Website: home-depot
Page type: review-order
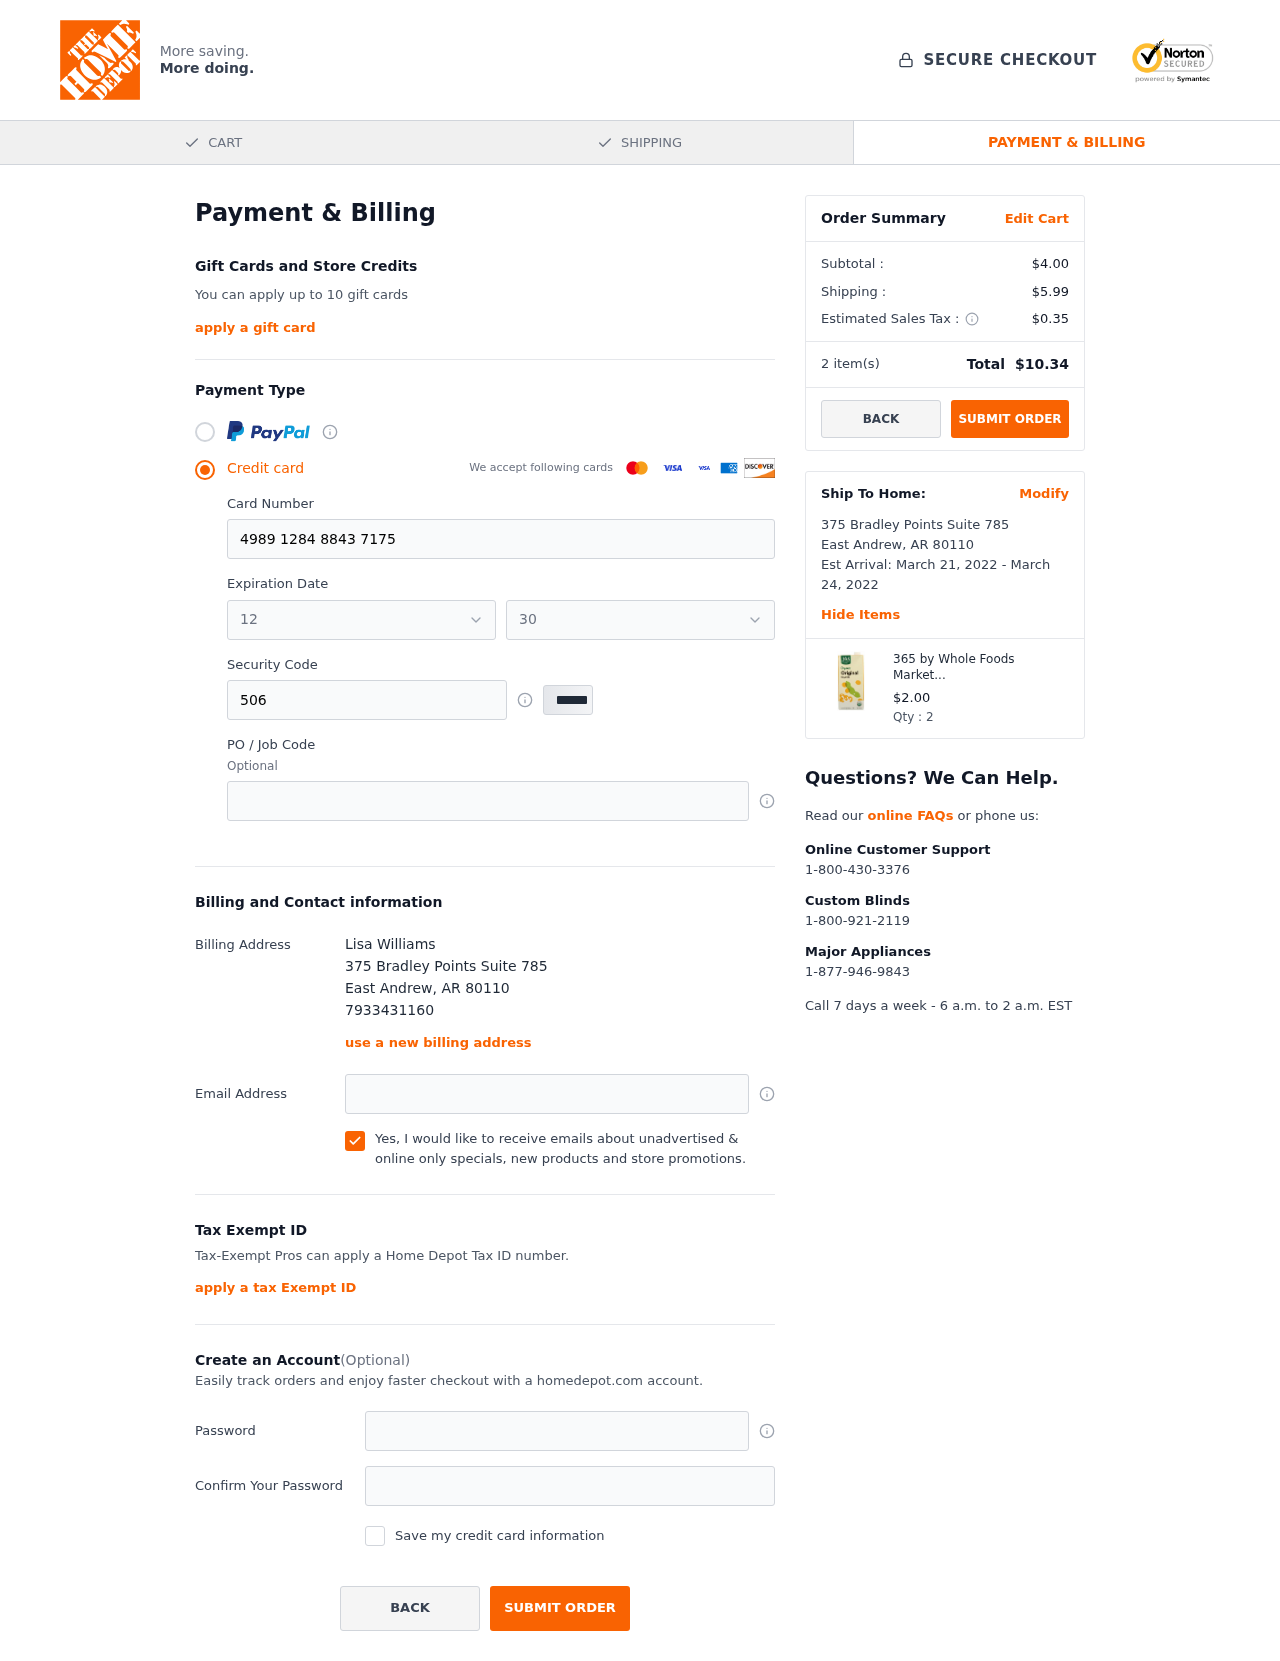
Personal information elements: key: PII_CARD_EXPIRY_MONTH
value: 12
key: PII_CARD_EXPIRY_YEAR
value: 30
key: PII_CITY
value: East Andrew
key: PII_FULLNAME
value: Lisa Williams
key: PII_PHONE
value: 7933431160
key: PII_POSTCODE
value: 80110
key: PII_STATE_ABBR
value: AR
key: PII_STREET
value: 375 Bradley Points Suite 785
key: PII_CARD_NUMBER
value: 4989 1284 8843 7175
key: PII_CARD_CVV
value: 506
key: PII_EMAIL
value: lisa_williams@gmail.com
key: PII_STREET2
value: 375 Bradley Points Suite 785
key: PII_POSTCODE2
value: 80110
Product elements: key: PRODUCT1_NAME
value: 365 by Whole Foods Market, Organic Shelf-Stable Soymilk, Orginal, 32 Fl Oz
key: PRODUCT1_PRICE
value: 2
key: PRODUCT1_QUANTITY
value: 2
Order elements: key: ORDER_SUBTOTAL
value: $4.00
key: ORDER_SHIPPING_COST
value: $5.99
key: ORDER_TAX
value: $0.35
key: ORDER_NUM_ITEMS
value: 2
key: ORDER_TOTAL
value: $10.34
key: ORDER_SHIPPING_DATE
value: March 21, 2022
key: ORDER_DELIVERY_DATE
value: March 24, 2022